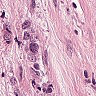
Metastatic tissue present: yes